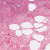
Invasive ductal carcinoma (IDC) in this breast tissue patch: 0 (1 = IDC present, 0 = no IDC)